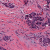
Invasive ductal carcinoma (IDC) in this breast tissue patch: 1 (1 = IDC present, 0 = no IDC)